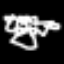
Label: angel